Chest X-ray:
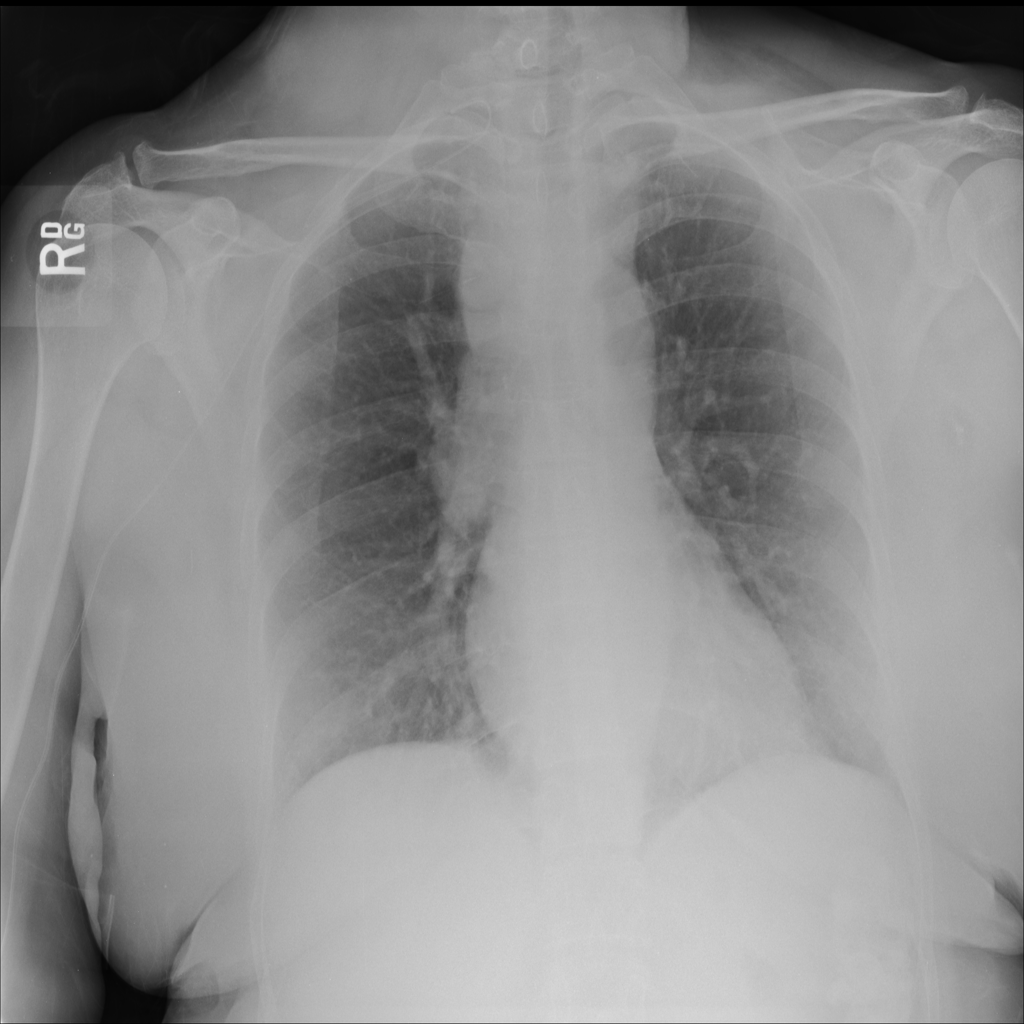
No abnormal finding: yes